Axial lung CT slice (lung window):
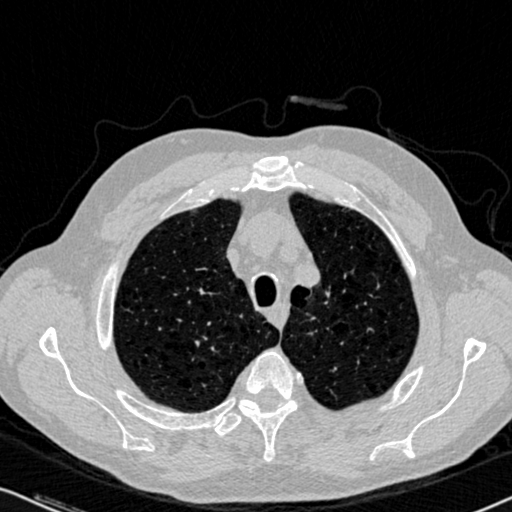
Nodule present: no